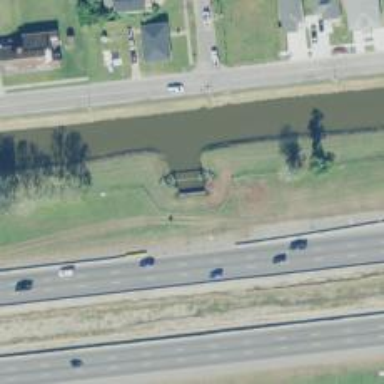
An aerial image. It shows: Culvert tunnel under canal.